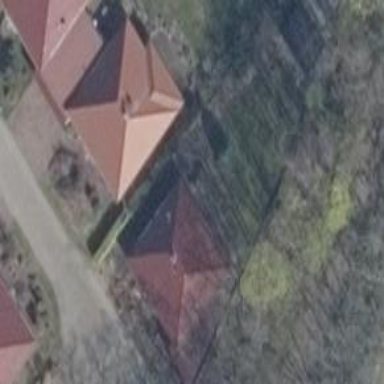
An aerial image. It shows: Red house with pyramidal roof.